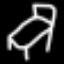
Label: bed